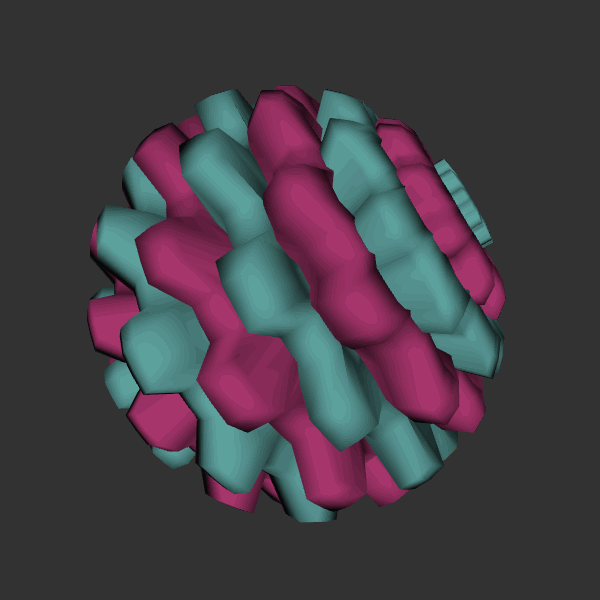
Background: dark